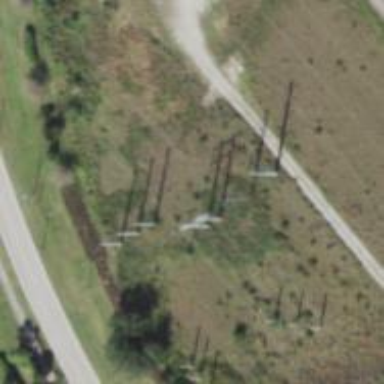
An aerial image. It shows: Power pole.